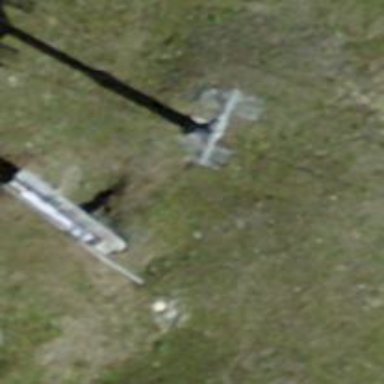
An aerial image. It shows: Pylon for aerialway.